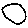
Label: circle